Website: bh-photo
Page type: order-tracking
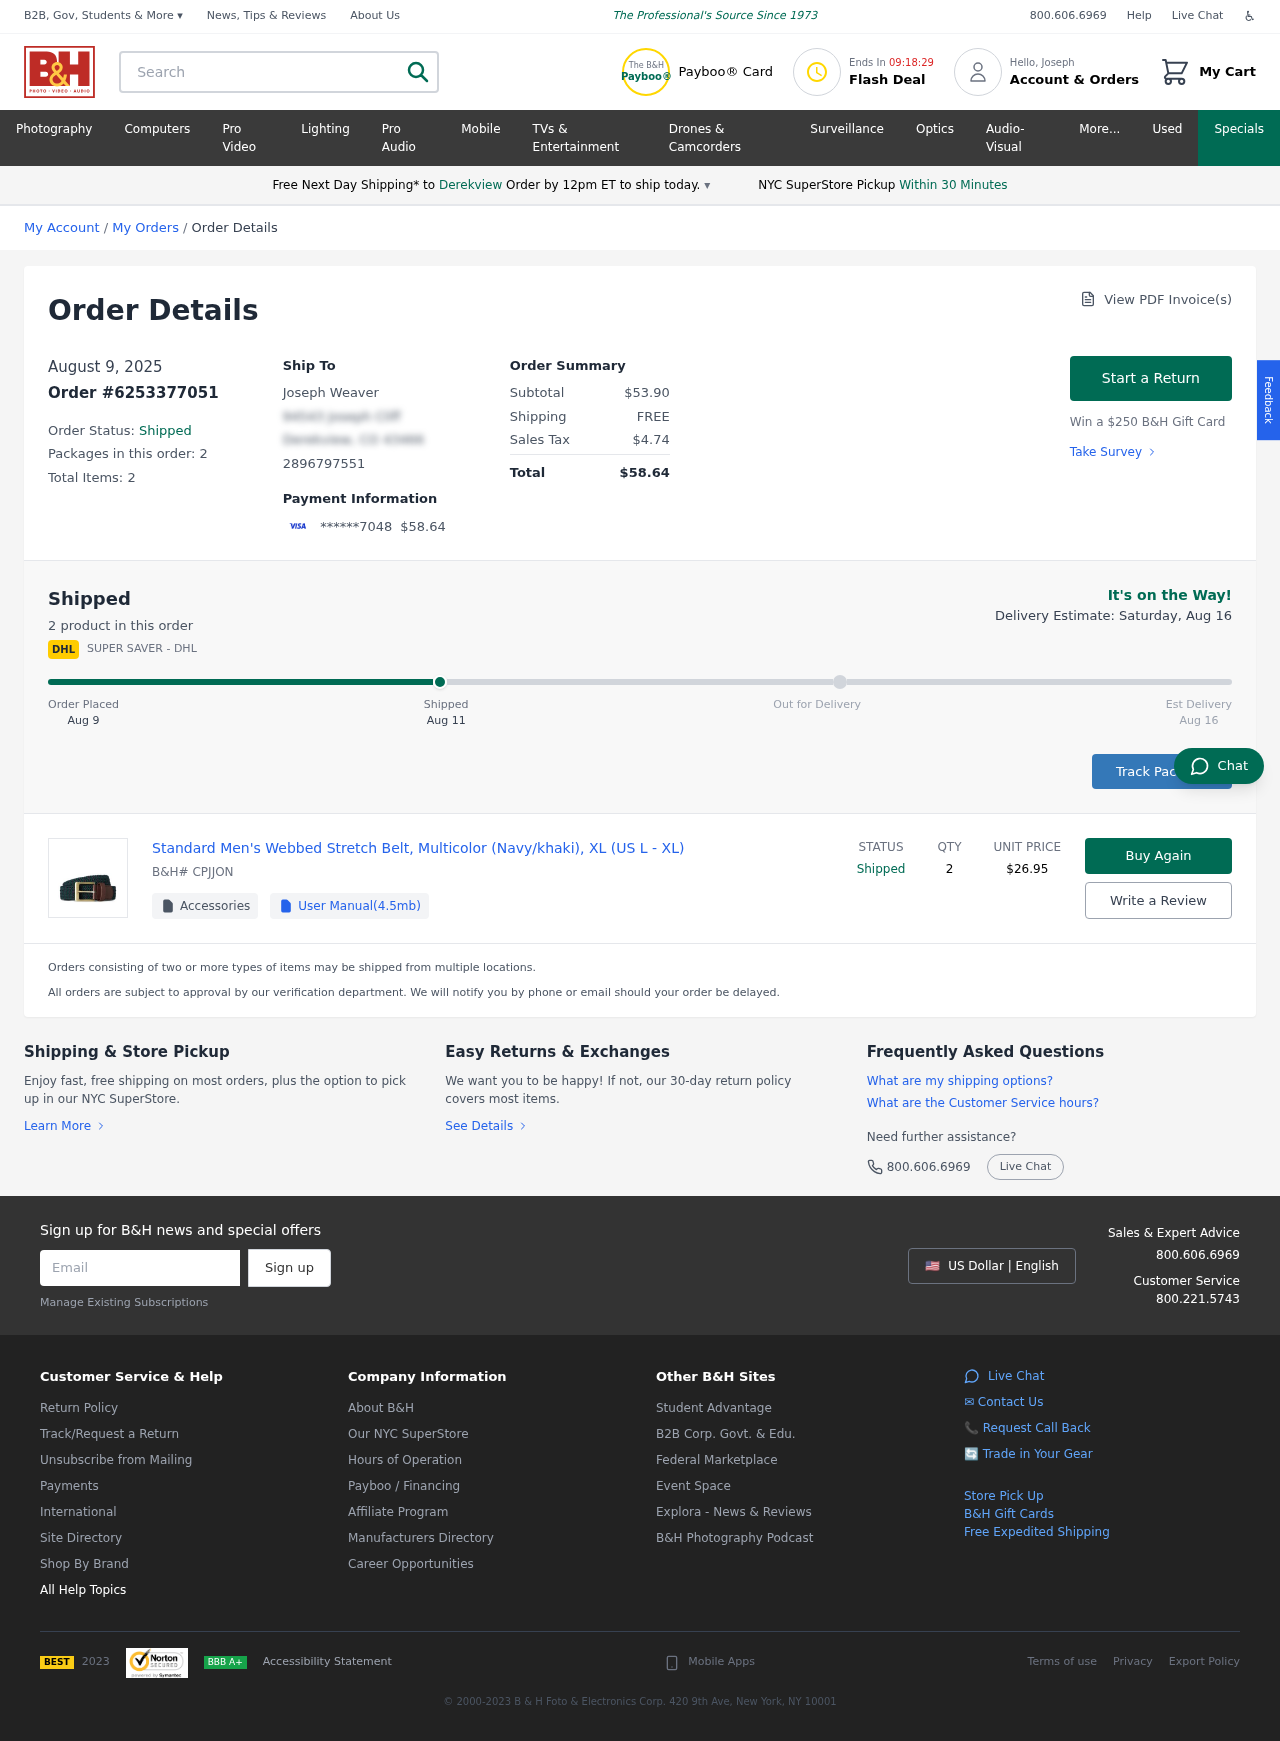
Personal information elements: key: PII_CARD_LAST4
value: ******7048
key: PII_CITY
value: Derekview
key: PII_EMAIL
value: josephweaver@gmail.com
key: PII_FIRSTNAME
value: Joseph
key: PII_FULLNAME
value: Joseph Weaver
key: PII_PHONE
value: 2896797551
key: PII_STREET
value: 94543 Joseph Cliff
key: PII_CITY_STATE_ZIP
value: Derekview, CO 43466
Product elements: key: PRODUCT1_NAME
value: Standard Men's Webbed Stretch Belt, Multicolor (Navy/khaki), XL (US L - XL)
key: PRODUCT1_PRICE
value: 26.95
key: PRODUCT1_QUANTITY
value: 2
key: PRODUCT1_SKU
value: CPJJON
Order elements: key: ORDER_DATE
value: Aug 9
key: ORDER_DATE
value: August 9, 2025
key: ORDER_ID
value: Order #6253377051
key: ORDER_NUM_PACKAGES
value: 2
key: ORDER_NUM_ITEMS
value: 2
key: ORDER_NUM_ITEMS
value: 2 product
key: ORDER_TOTAL
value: $58.64
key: ORDER_SUBTOTAL
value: $53.90
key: ORDER_SHIPPING_COST
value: FREE
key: ORDER_TAX
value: $4.74
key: ORDER_DELIVERY_DATE
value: Aug 16
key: ORDER_DELIVERY_DATE
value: Delivery Estimate: Saturday, Aug 16
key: ORDER_SHIPPING_DATE
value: Aug 11
Search elements: key: HEADER_SEARCH
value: Search